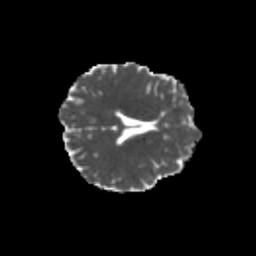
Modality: MD
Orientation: axial
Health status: healthy
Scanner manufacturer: philips
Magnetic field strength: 3 T
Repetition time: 6.964 s
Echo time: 0.092 s